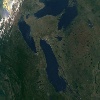
Label: land